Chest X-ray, AP view. Patient: 64 years old, sex M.
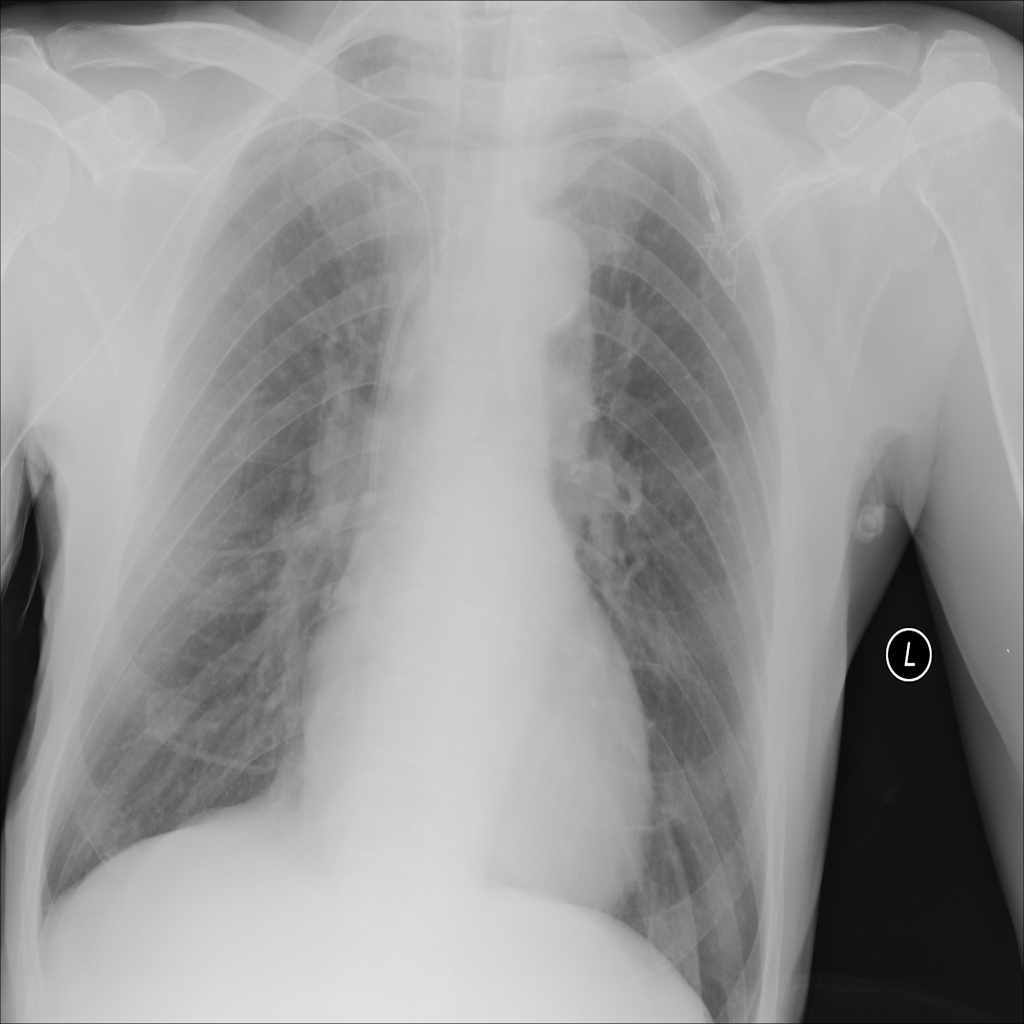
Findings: No Finding